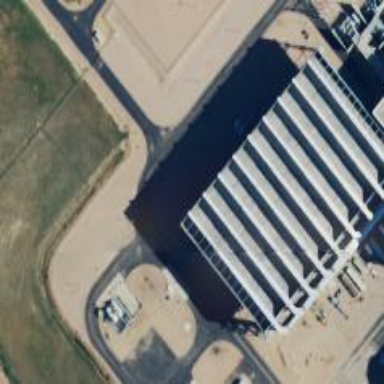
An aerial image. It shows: Industrial building used for cooling purposes.